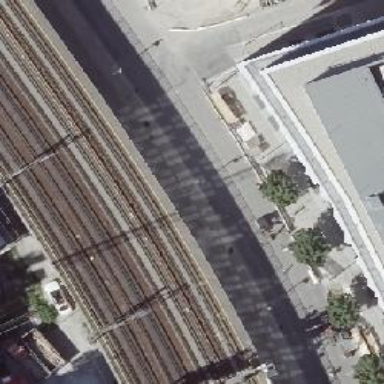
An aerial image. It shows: Viaduct bridge carrying electrified light rail line with ballastless tracks.